Aerial crown-view tile of a tropical tree (Barro Colorado Island, Panama), acquired 20241216:
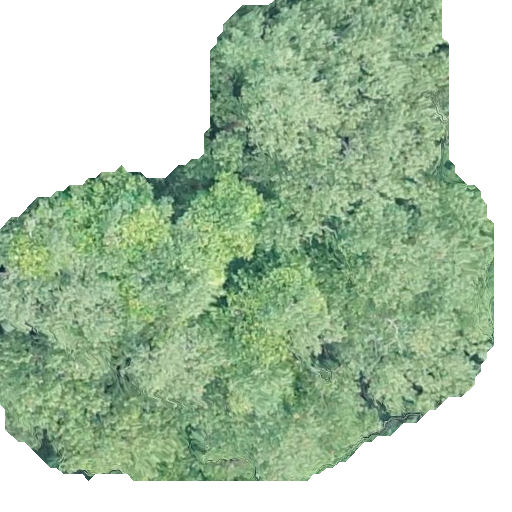
Species: Hieronyma alchorneoides
GBIF accepted scientific name: Hieronyma alchorneoides
Crown area: 269.033 m²